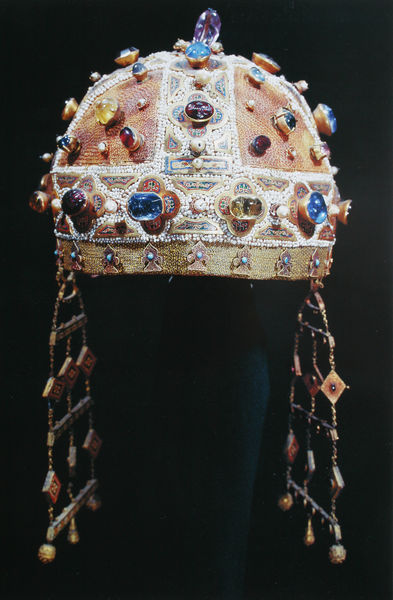
Titel: Die Krone der Konstanze von Aragon
Künstler: Königliche Hofwerkstatt von Palermo
Standort: Palermo
Institution: Kathedrale, Tesoro
Schlagwörter: blau, kopf, weiß, gelb, bunt, grau, hut, orange, schmuck, schwarz, türkis, rot, haube, muster, ornament, alt, kappe, mütze, stein, steine, kirche, bestickt, gold, reich, stickerei, stoff, borte, edelsteine, krone, perlen, rosa, seide, kopfbedeckung, violett, rand, blue, crown, hat, kaiser, könig, red, white, golden, yellow, verzierung, decorative, picture, brown, bronze, foto, antike, kreuz, orientalisch, geld, symmetrisch, helm, intarsien, halbrund, rauten, kreuze, anhänger, stone, krönung, edelstein, reichtum, leuchtend, stickereien, stickerein, bänder, textil, ornamentik, kopfschmuck, purple, fabric, gehänge, opal, gewebt, vierecke, netz, sakral, photo, azur, amethyst, violet, colorful, cloth, smaragd, byzanz, kelten, schmuckstück, diamenten, byzantinisch, ornamenten, orthodox, königskrone, lapislazuli, stones, royalty, dekorationen, juwelen, opale, gems, saphyr, t¨rkis, amethyste, fassungen, türkise, headdress, jewels, frühzeitliche krone, östliche krone, headpiece, diamonds, expensive, saffir, emerald, weaving, sapphire, precious, topaz, vilet, lovely hat